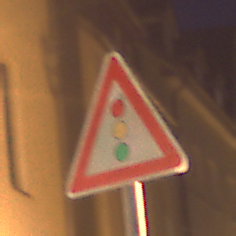
Verkehrszeichen: Lichtzeichenanlage
Umgebung: Outdoor, Urban
Tageszeit: Night
Wetter: Clear
Licht: Artificial
Jahreszeit: NotSpecified
Kontrast: HighContrast